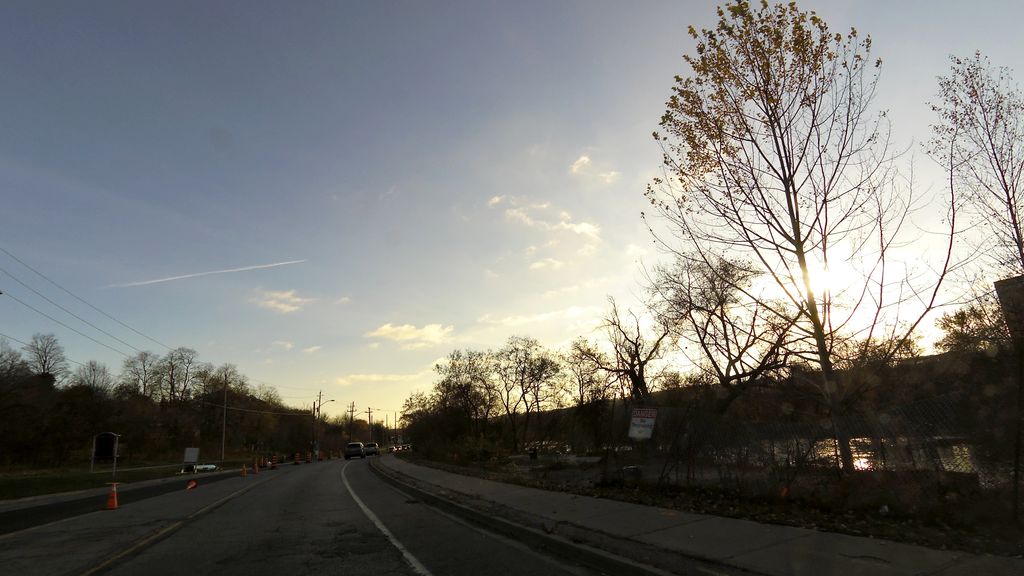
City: kitchener-waterloo